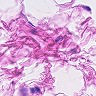
Metastatic tissue present: no